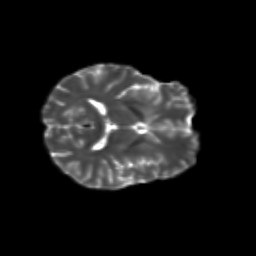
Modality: T2w
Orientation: axial
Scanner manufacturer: siemens
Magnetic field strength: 3 T
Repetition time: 9.2 s
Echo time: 0.084 s